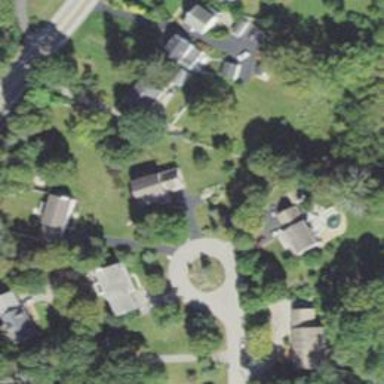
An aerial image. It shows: Residential driveway used as service road.